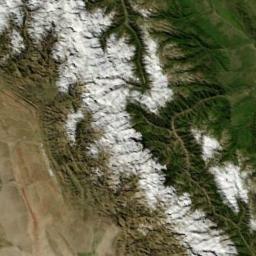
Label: snowberg